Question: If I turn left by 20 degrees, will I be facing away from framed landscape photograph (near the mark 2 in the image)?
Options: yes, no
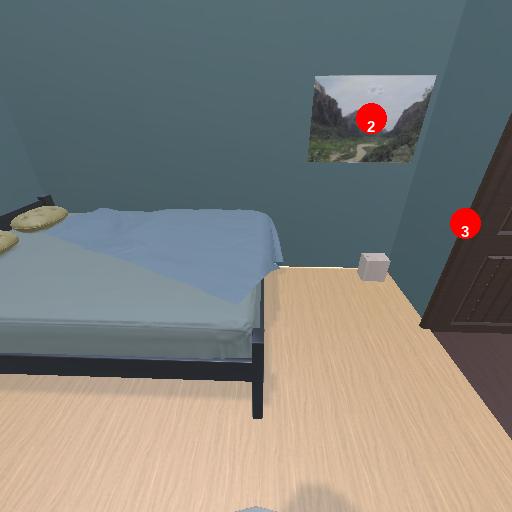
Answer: yes